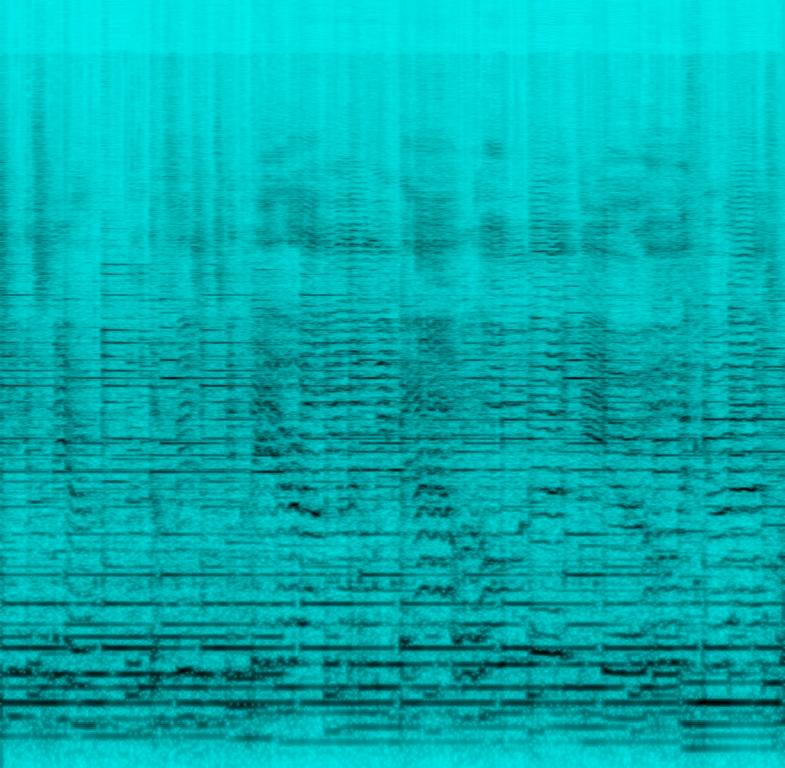
This song is a low quality live recording of a performance. This features a male voice singing the main melody. At the end of the song, other voices sing with the main voice in harmony. This is accompanied by an electric guitar plucking chords. The double bass plays the root notes of the chords. The percussion plays the cymbal, increasing volume slowly, giving it a swell feel. The mood of the song seems romantic.